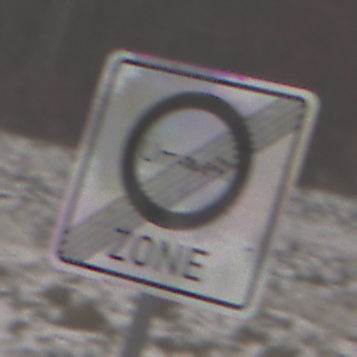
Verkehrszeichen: EndeUmweltzone
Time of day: Midday
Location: Outdoor (Nature)
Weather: Overcast
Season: Winter
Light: Natural